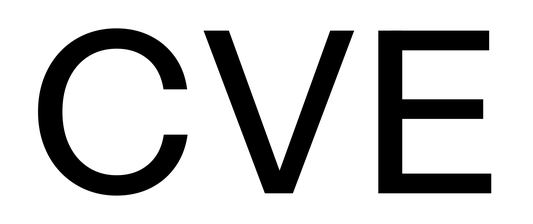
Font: InstrumentSans_Medium